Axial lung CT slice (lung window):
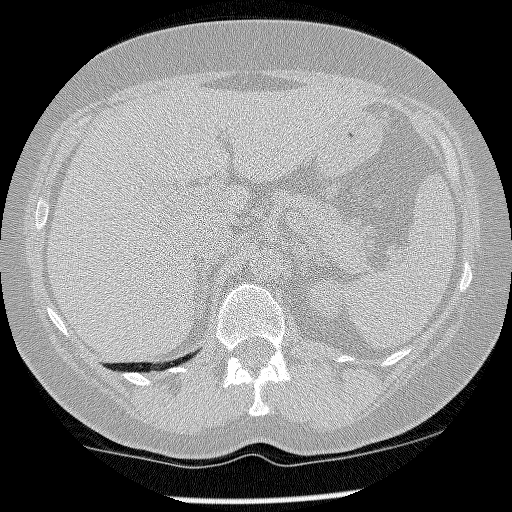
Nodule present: no